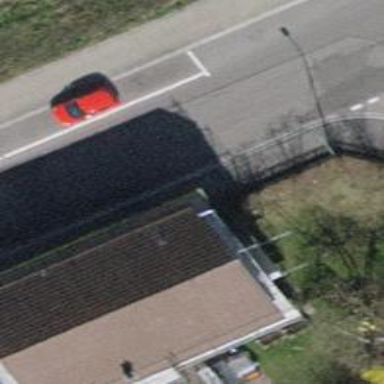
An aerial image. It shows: Uncontrolled footway crossing with markings.